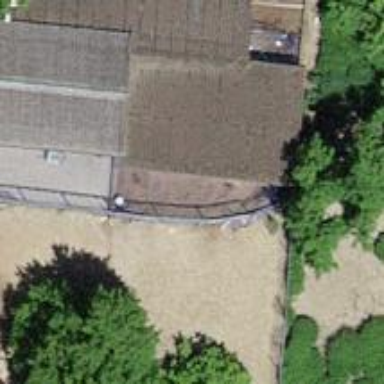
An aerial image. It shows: Shed building.